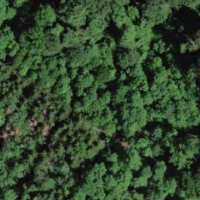
EUNIS habitat code: 41
Species observed at this site:
Certhia brachydactyla
Corvus corone
Turdus philomelos
Fulica atra
Falco subbuteo
Emberiza citrinella
Sylvia borin
Dendrocopos major
Prunella modularis
Turdus viscivorus
Falco peregrinus
Buteo buteo
Sylvia atricapilla
Phylloscopus collybita
Poecile palustris
Larus michahellis
Luscinia megarhynchos
Alauda arvensis
Erithacus rubecula
Cuculus canorus
Pica pica
Phoenicurus ochruros
Sitta europaea
Garrulus glandarius
Certhia familiaris
Phoenicurus phoenicurus
Falco tinnunculus
Picus viridis
Acrocephalus scirpaceus
Periparus ater
Cyanistes caeruleus
Anas platyrhynchos
Sturnus vulgaris
Troglodytes troglodytes
Chloris chloris
Acrocephalus palustris
Phasianus colchicus
Fringilla coelebs
Regulus ignicapilla
Lanius collurio
Streptopelia turtur
Carduelis carduelis
Turdus merula
Columba palumbus
Passer montanus
Circus aeruginosus
Saxicola rubetra
Parus major
Hirundo rustica
Milvus migrans
Milvus milvus
Turdus pilaris
Anser anser
Oriolus oriolus
Motacilla alba